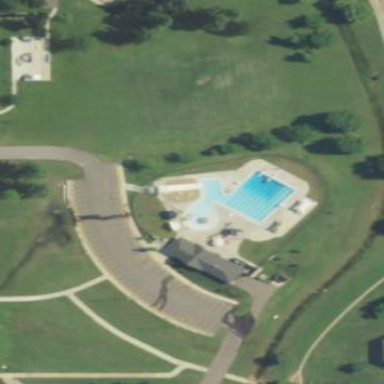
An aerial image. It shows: Outdoor swimming pool in leisure land area.